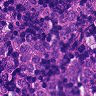
Metastatic tissue present: yes